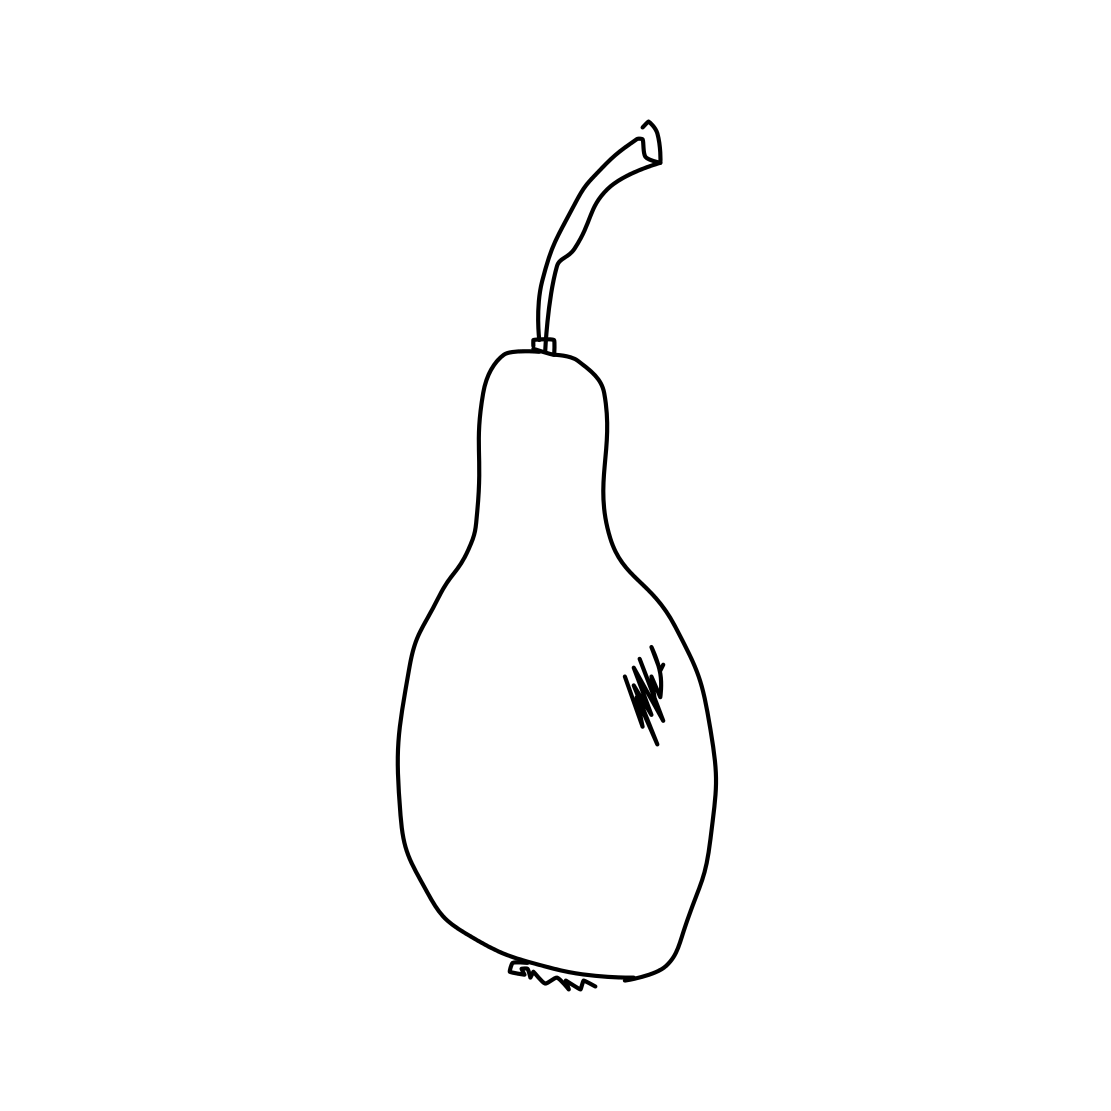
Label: pear